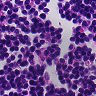
Metastatic tissue present: no